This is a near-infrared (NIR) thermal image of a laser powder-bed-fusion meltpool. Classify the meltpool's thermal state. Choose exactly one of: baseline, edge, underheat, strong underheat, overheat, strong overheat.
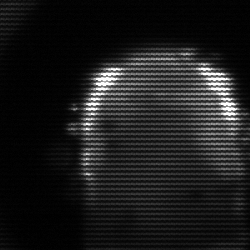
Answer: baseline